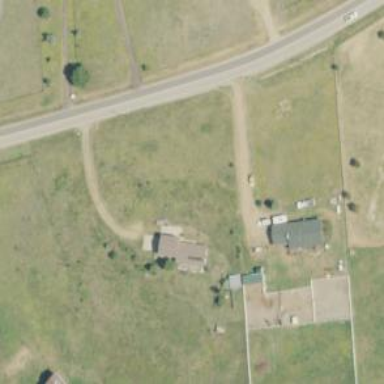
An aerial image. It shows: Driveway leading to service road.